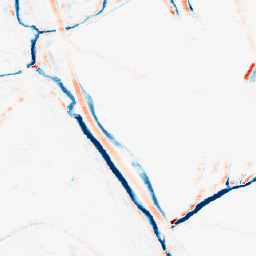
Category: morphological
Decomposition family: morphological_rect
Decomposition parameters: operation: average
width: 10
height: 5
Upsampling method: area
Upsampling parameters: scale: 2
Upsampling scale: 2